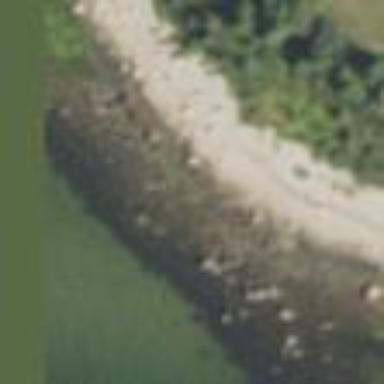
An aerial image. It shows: Rocky area affected by tidal movements.